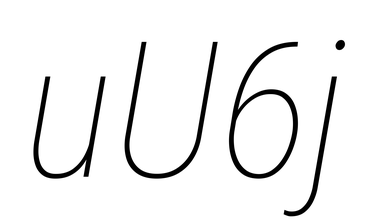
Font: Roboto-Italic_Condensed_Thin_Italic